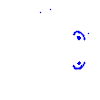
Particle: proton